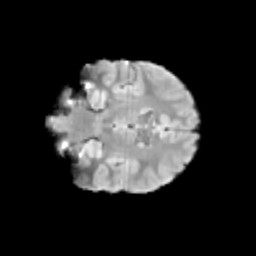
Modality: T2w
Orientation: coronal
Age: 9
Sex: male
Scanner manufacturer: siemens
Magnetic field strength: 3 T
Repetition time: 3.8 s
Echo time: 0.07 s